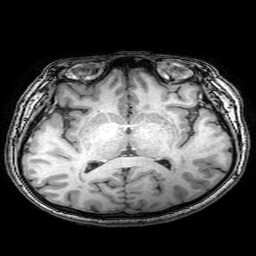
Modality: T1w
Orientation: coronal
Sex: female
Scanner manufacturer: philips
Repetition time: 0.008233 s
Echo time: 0.00377 s